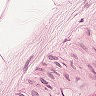
Metastatic tissue present: no